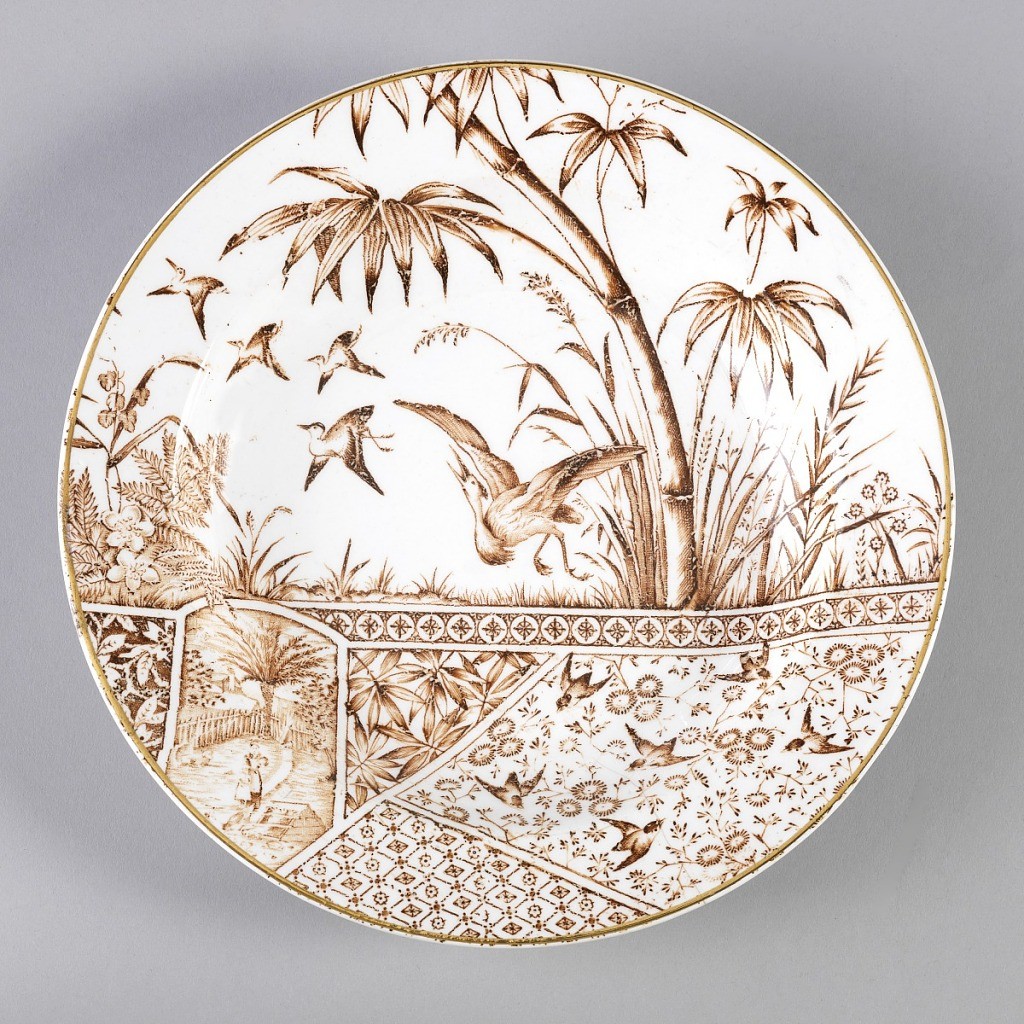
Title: Tropics
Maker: Willets Mfg. Co., active 1879 – ca. 1912
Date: ca. 1875–85
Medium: Gilt and glazed earthenware
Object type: Bowl
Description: Circular in form, the white ground with brown transfer-printed decoration, the top section showing birds (cranes?) in flight in a landscape, the lower section composed of differently shaped panels of Japanese-inspired motifs including flowers, birds and geometric patterns.  Gilt rim.